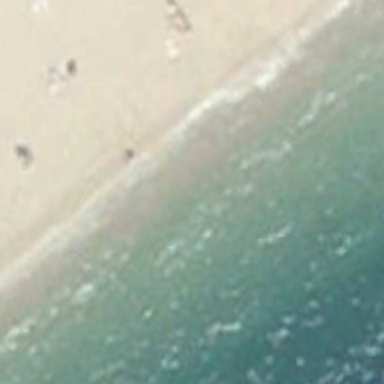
There are many people here on the beach in the sun .